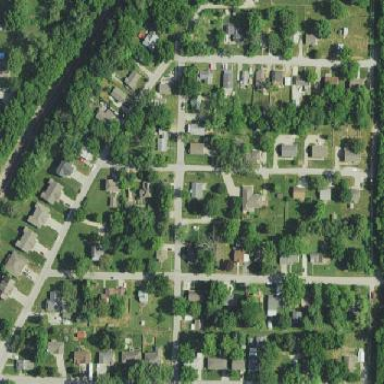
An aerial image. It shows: This residential area consists of single-family homes.